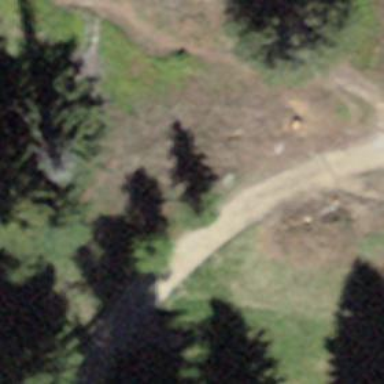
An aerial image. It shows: Gravel track with grade 3 track type. It is used for hiking and backcountry skiing.